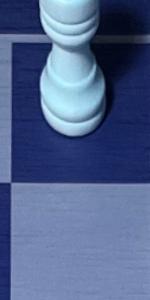
Label: Empty